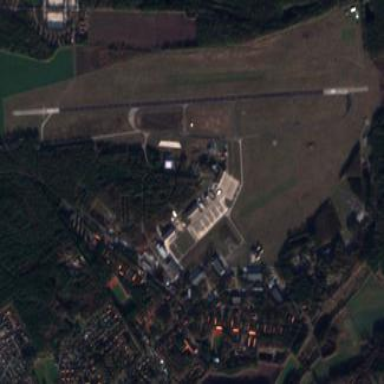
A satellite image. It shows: Military airfield located within larger aerodrome area.